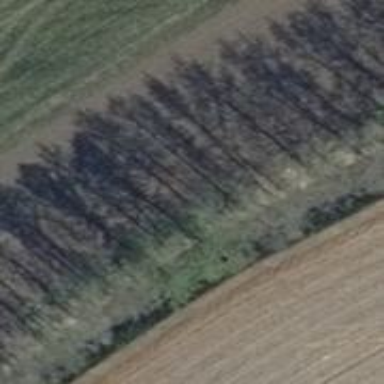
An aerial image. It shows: Row of deciduous broadleaved trees.